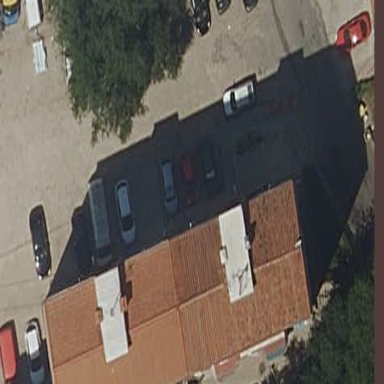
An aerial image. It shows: Image showing building with apartments.